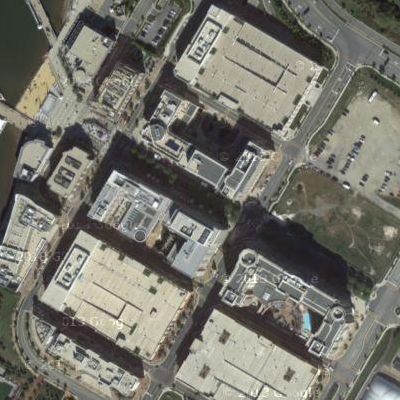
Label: Industry